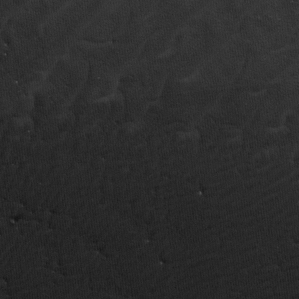
Label: non_frost